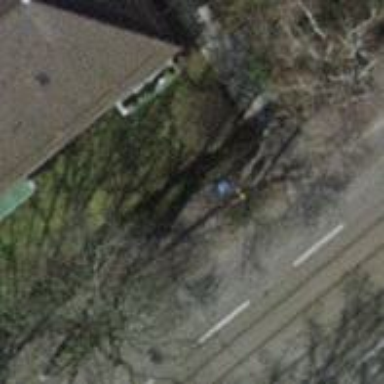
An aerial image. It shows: Tree-lined avenue.